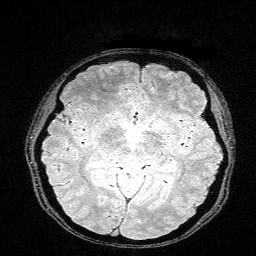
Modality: FLASH
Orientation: coronal
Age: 25
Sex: female